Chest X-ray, PA view. Patient: 18 years old, sex M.
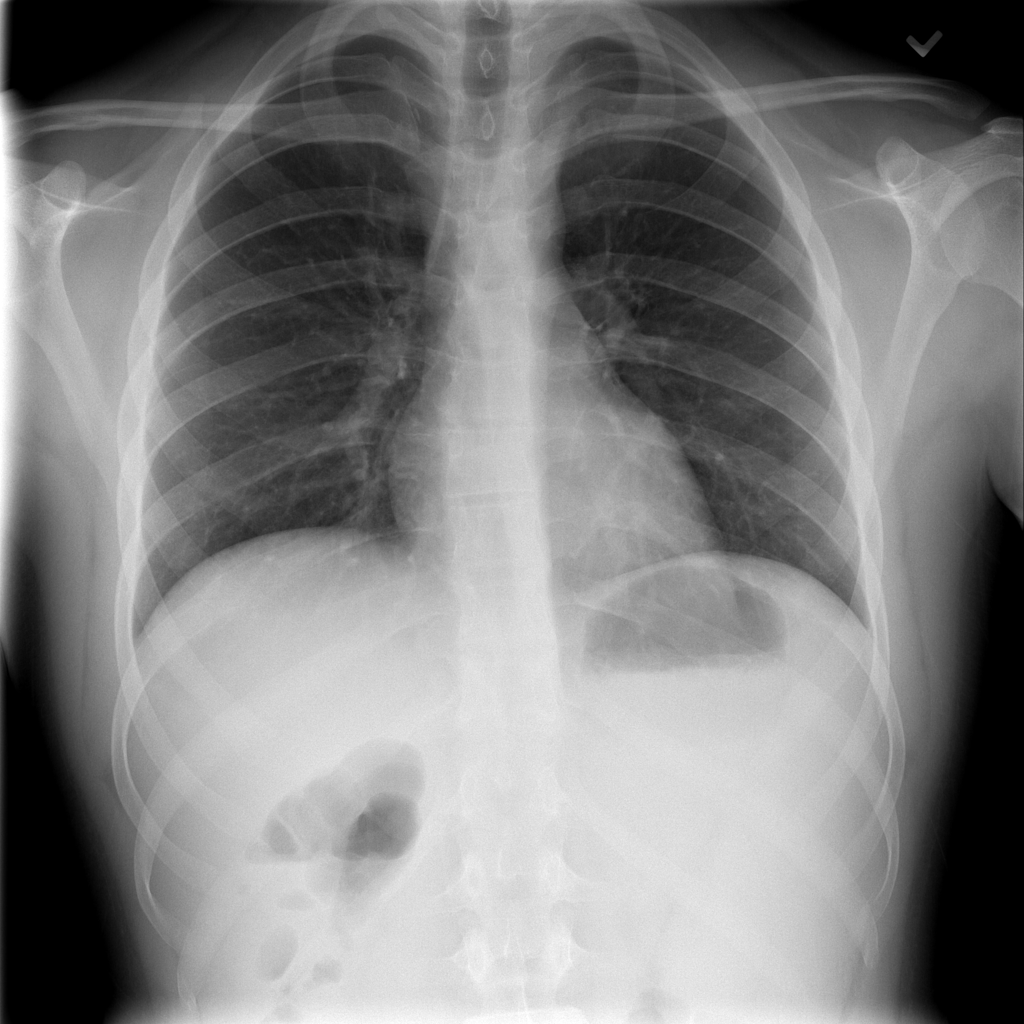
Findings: No Finding